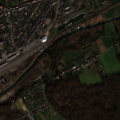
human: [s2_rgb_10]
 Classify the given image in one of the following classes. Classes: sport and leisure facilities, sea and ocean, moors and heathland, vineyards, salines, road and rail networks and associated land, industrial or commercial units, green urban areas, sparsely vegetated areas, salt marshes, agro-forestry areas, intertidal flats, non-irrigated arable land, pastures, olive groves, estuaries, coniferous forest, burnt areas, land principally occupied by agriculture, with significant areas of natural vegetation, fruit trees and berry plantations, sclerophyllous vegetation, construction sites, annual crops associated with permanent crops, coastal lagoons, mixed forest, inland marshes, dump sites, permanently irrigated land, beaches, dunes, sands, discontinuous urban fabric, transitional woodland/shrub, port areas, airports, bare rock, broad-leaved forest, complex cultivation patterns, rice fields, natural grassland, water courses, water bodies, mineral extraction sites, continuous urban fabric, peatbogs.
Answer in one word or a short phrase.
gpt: discontinuous urban fabric, industrial or commercial units, non-irrigated arable land, land principally occupied by agriculture, with significant areas of natural vegetation, broad-leaved forest